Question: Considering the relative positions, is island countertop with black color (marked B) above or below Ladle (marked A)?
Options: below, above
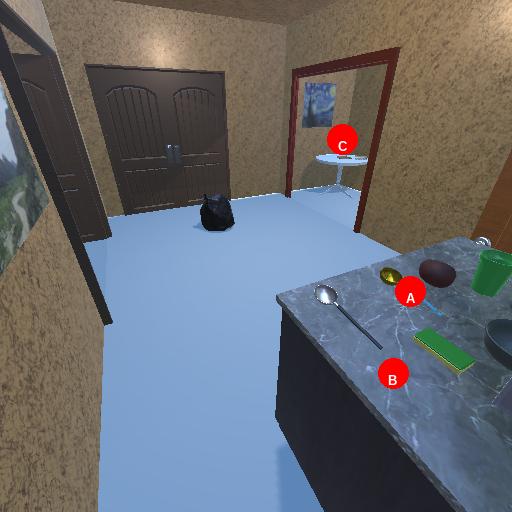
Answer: below